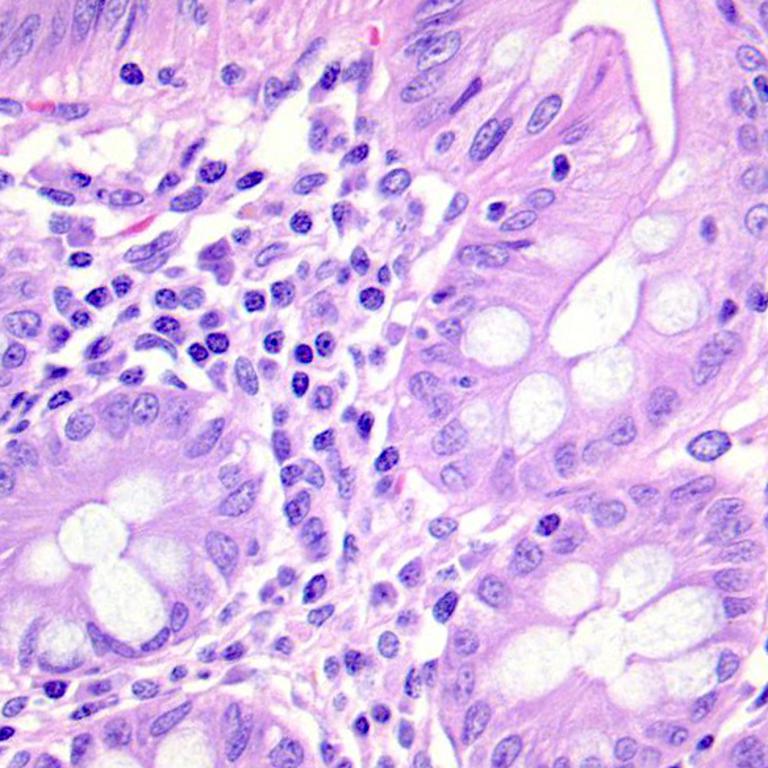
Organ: colon
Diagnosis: benign